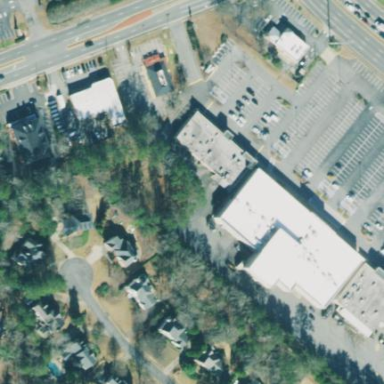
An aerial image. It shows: Commercial building that houses cinema.